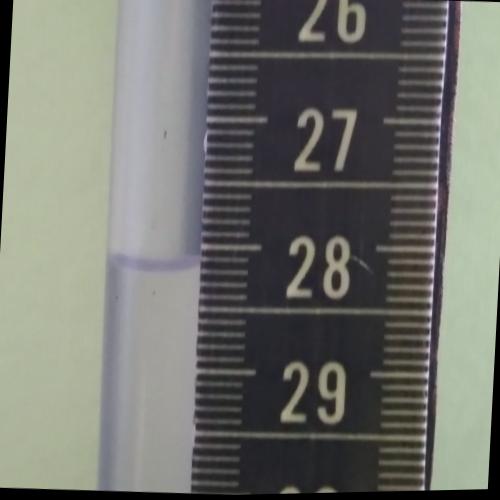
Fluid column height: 28.2 cm